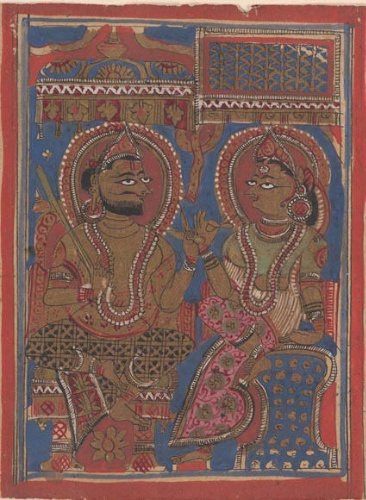
Date: 15th century
Object type: Folio
Classification: Paintings
Medium: Ink, opaque watercolor, and gold on paper
Culture: India (Gujarat)
Dimensions: Overall: 4 3/8 x 10 5/8 in. (11.1 x 27 cm)
Department: Asian Art
Credit line: Rogers Fund, 1955
Accession year: 1955
Repository: Metropolitan Museum of Art, New York, NY
Tags: Kings|Queens